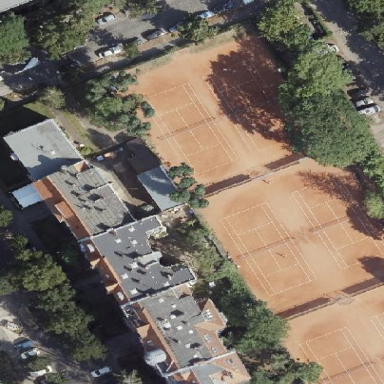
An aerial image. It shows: Clay tennis court on pitch.